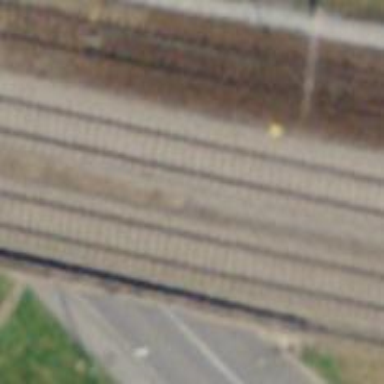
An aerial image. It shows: Single-track railway bridge with contact lines for electrification.